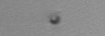
Label: nanoplankton_mix